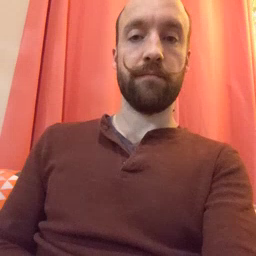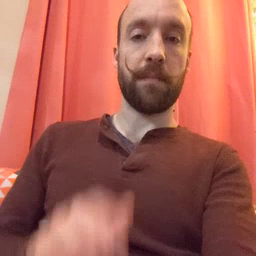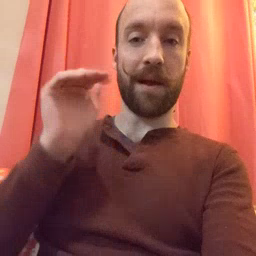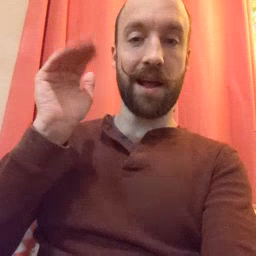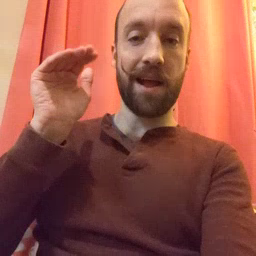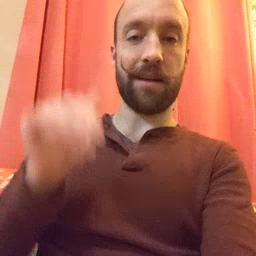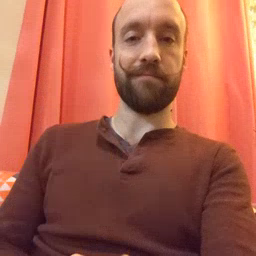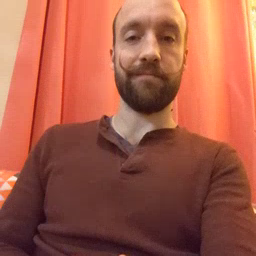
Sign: bye